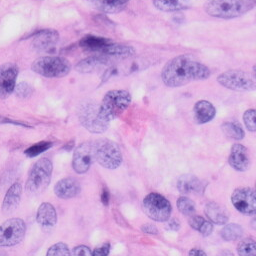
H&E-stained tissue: Skin